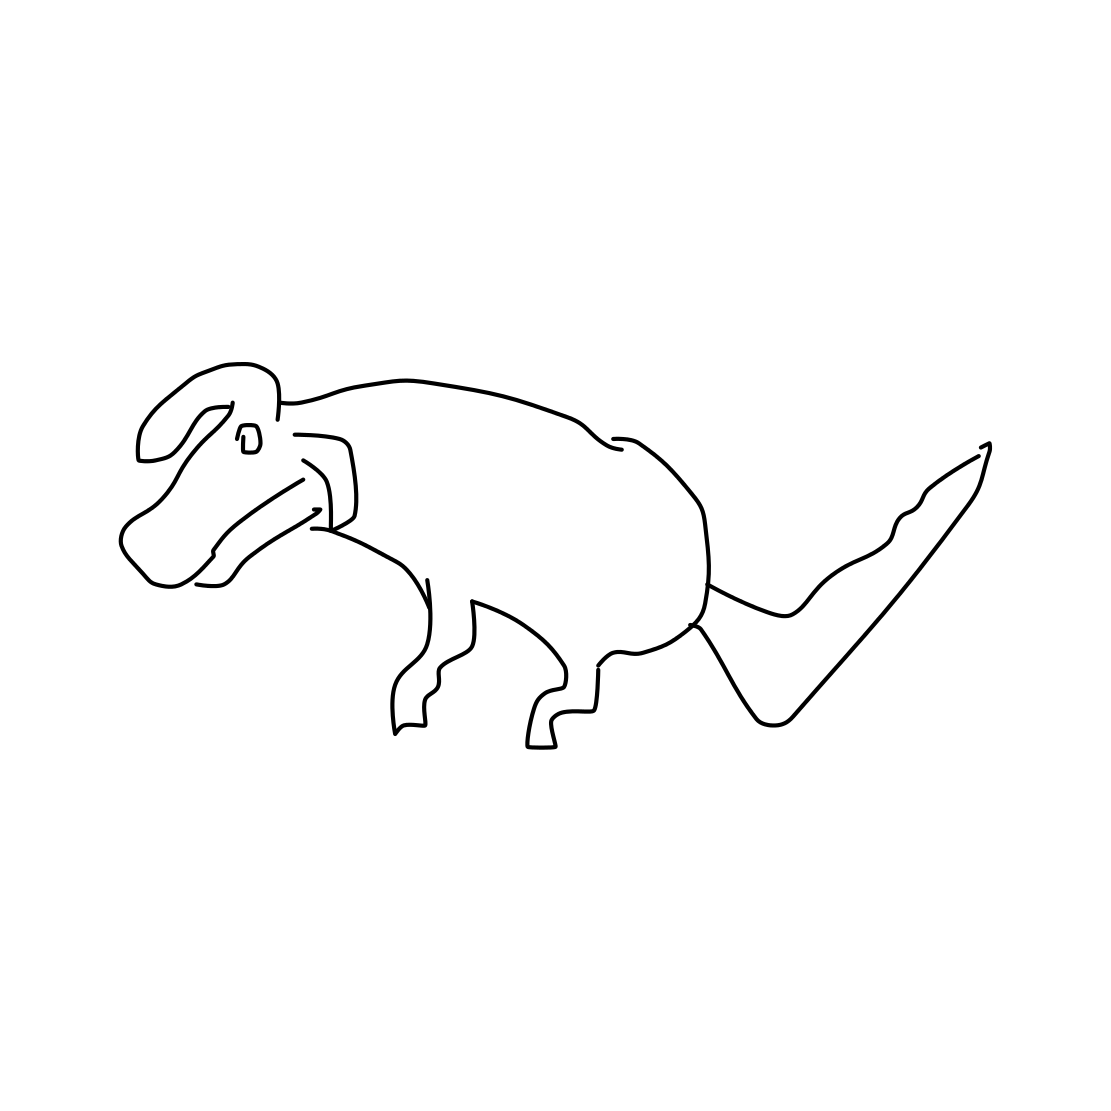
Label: dog